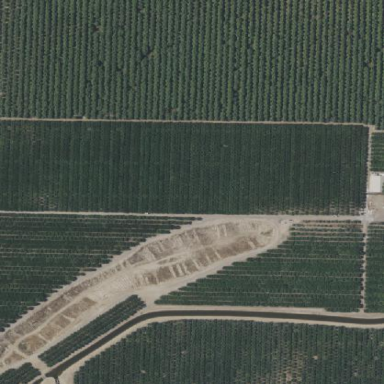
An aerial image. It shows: Orchard.